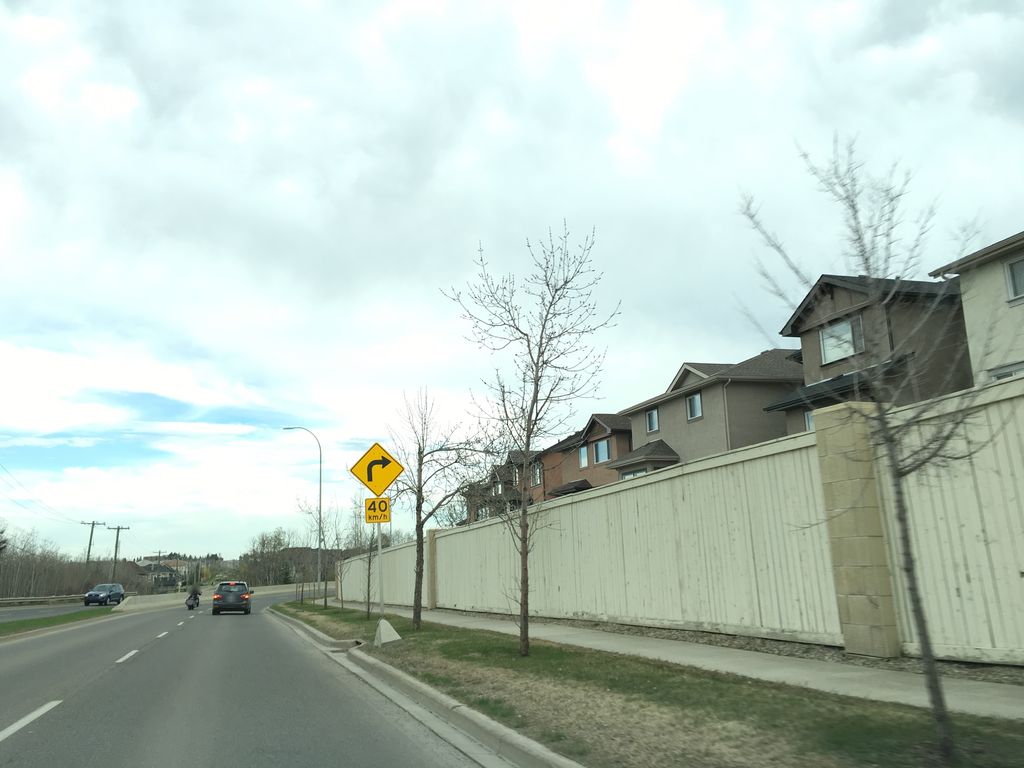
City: calgary